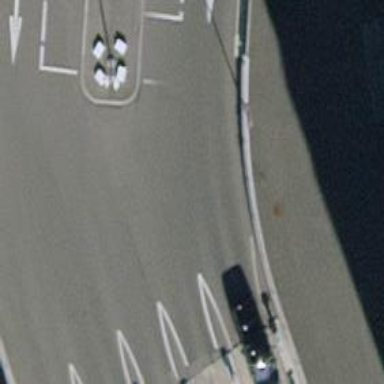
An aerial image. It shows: Asphalt service road that crosses bridge.